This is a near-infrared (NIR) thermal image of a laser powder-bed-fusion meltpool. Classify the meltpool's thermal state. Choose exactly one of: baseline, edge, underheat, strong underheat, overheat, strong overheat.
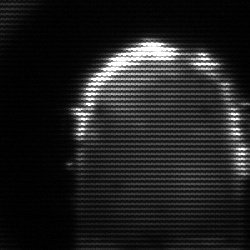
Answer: baseline